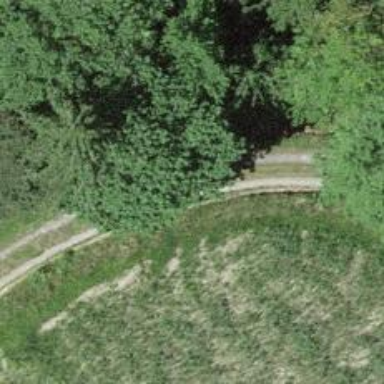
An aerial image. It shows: Track with grade 3 tracktype.